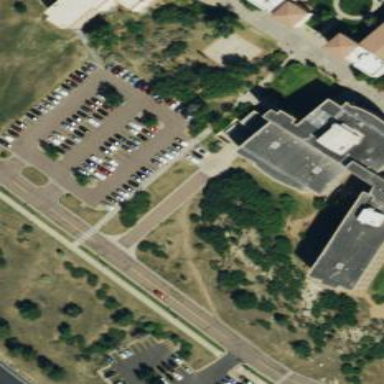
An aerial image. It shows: View of university building.